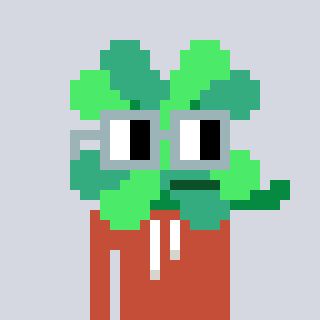
a pixel art character with square dark gray glasses, a clover-shaped head and a rust-colored body on a cool background